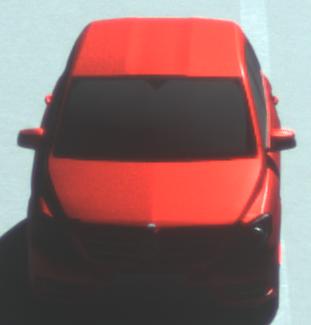
Make: Mercedes-Benz
Model: B 180 BlueEFFICIENCY
Detailed model: B-Class (246)
Model produced from: 2011/11
Model produced until: 2012/10
Doors: 5
Color: red
Road condition: dry road
Daytime: morning or afternoon
Contrast: high contrast